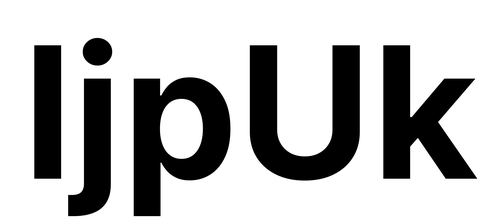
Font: Inter_Bold